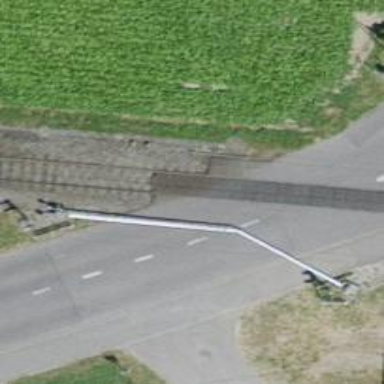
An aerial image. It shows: Single railway track with electrification through contact line.